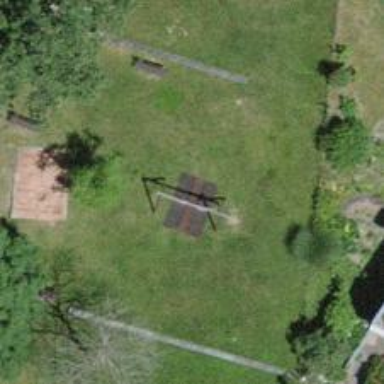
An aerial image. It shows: Playground area for leisure land.